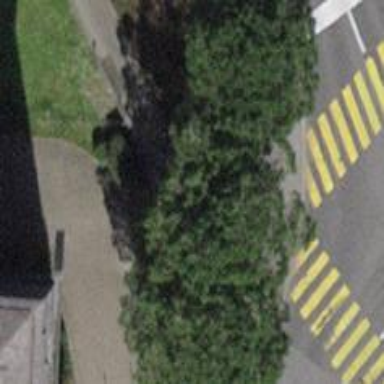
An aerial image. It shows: Pedestrian road.